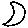
Label: moon